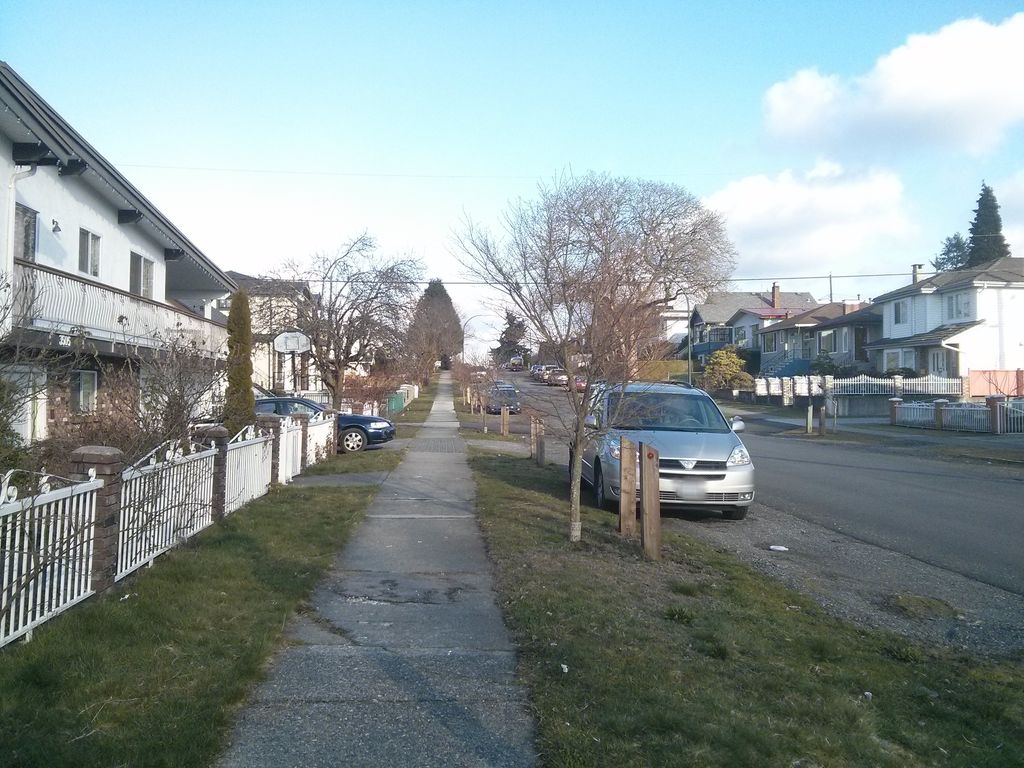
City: vancouver